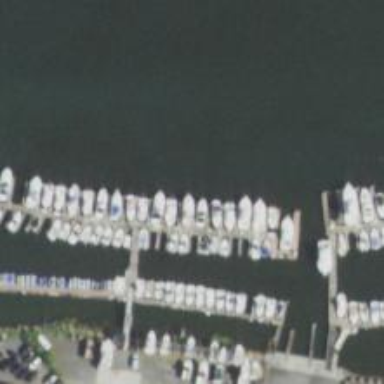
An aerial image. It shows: Man-made pier.